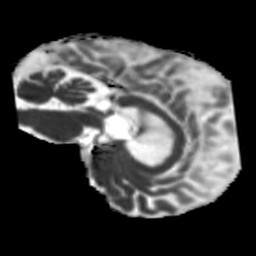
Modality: MD
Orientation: sagittal
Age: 75
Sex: male
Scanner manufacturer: siemens
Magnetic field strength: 3 T
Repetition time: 5.25 s
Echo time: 0.08 s